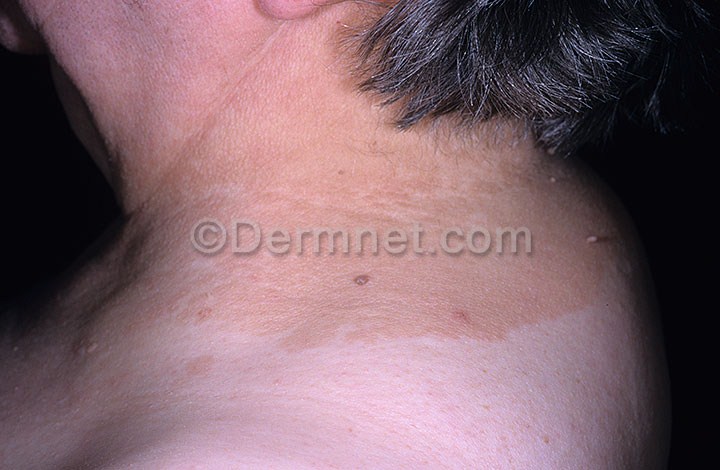
Disease: Tinea Ringworm Candidiasis and other Fungal Infections